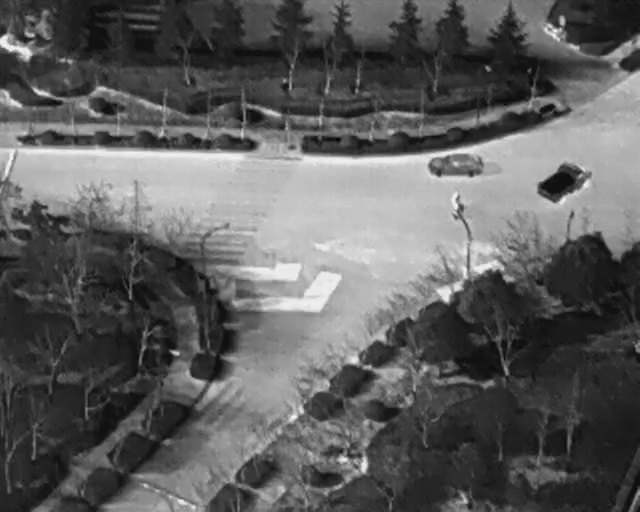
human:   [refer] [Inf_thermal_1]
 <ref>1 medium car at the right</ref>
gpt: <box>[[69, 26, 73, 37, 2]]</box>

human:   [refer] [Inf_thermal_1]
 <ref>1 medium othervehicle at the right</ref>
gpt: <box>[[83, 31, 92, 38, 58]]</box>